Interaction volume radius: 5 \u00c5
Interaction volume height: 10 \u00c5
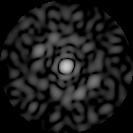
Disorder parameter: 0.9016